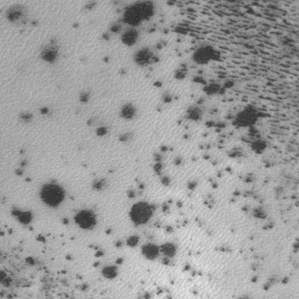
Label: frost